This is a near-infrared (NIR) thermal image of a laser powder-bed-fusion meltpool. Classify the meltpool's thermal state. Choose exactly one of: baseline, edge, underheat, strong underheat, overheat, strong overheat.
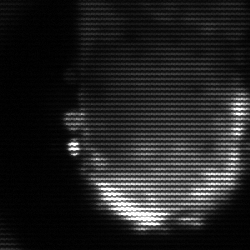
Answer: baseline